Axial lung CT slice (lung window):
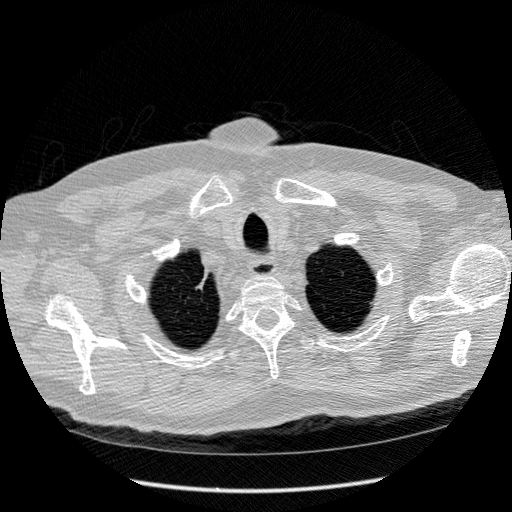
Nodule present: no